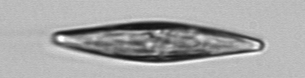
Label: Pleurosigma